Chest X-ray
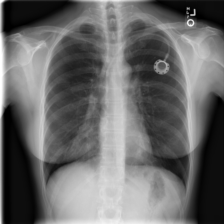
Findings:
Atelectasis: negative
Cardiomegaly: negative
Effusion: negative
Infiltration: negative
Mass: negative
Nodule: negative
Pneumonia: negative
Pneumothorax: negative
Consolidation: negative
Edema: negative
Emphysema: negative
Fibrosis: negative
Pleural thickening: negative
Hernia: negative